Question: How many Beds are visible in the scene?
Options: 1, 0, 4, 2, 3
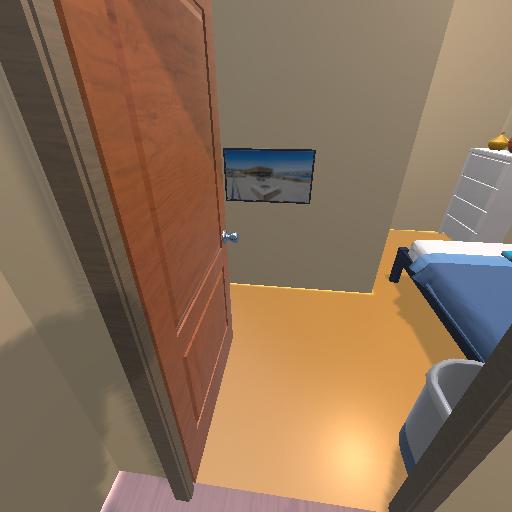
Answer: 1